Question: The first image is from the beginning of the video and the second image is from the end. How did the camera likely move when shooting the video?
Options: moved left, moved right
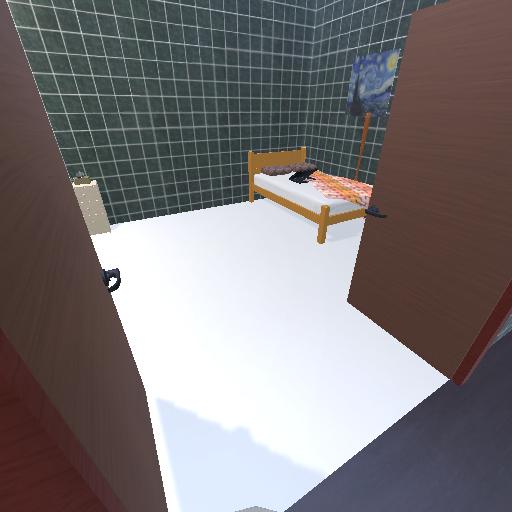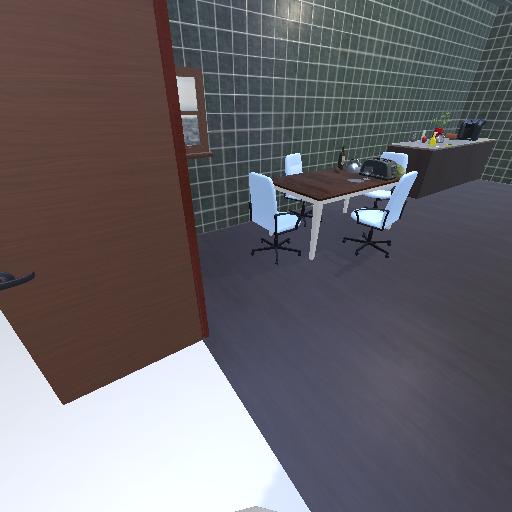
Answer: moved left